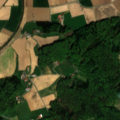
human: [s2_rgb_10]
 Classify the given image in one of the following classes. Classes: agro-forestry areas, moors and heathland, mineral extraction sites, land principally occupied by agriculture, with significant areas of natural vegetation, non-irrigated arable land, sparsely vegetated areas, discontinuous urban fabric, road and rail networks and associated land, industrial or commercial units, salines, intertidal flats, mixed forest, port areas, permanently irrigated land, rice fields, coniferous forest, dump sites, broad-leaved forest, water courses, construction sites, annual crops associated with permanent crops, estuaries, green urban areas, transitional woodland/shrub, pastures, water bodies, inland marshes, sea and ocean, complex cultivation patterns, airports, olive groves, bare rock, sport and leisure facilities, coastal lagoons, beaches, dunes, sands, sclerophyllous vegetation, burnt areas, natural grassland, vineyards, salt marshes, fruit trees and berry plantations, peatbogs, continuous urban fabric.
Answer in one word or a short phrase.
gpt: non-irrigated arable land, complex cultivation patterns, broad-leaved forest